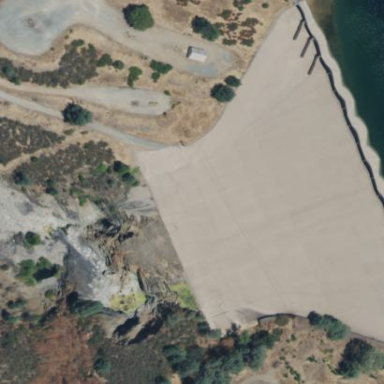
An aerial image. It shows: Dam with spillway.